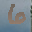
Label: 6